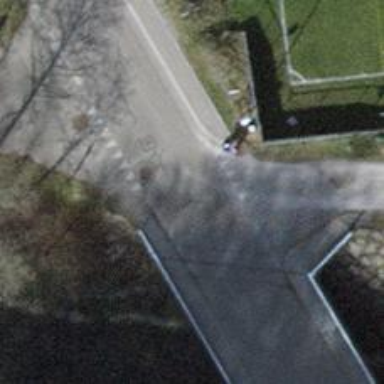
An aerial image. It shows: Residential road with asphalt surface. Sidewalk is present on the left side.